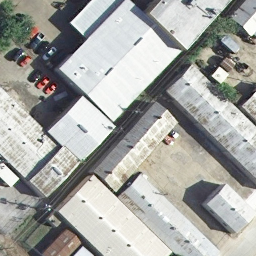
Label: buildings